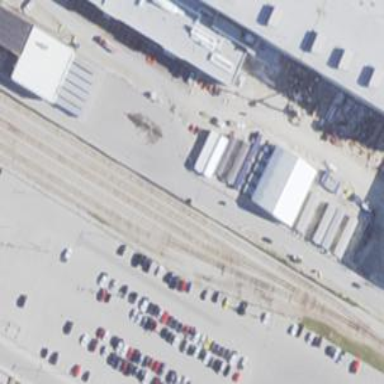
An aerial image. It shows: Railway spur service.